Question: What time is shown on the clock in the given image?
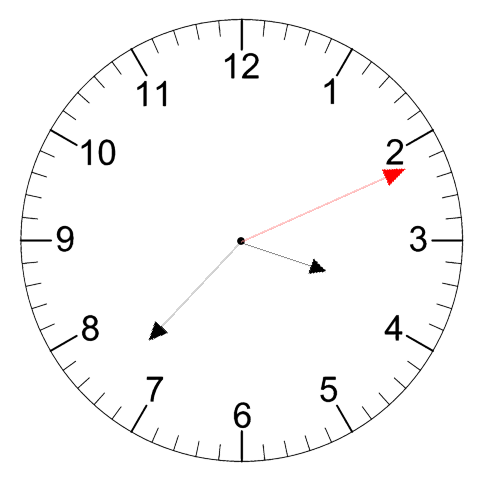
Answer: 03:37:11